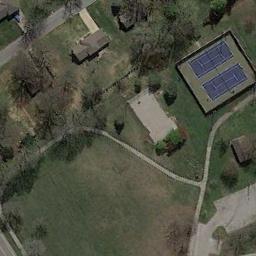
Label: tennis_court